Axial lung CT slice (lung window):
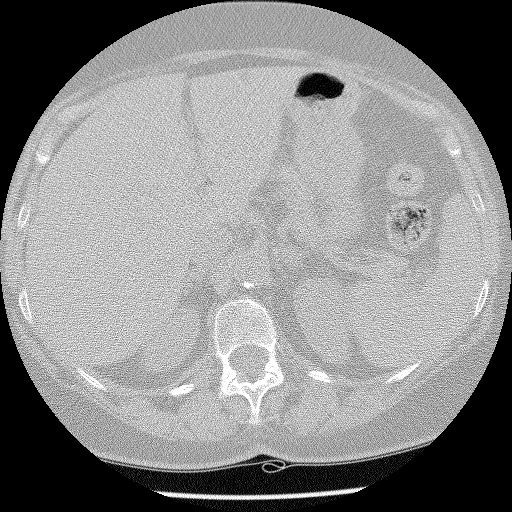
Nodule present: no